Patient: sex F, age 26
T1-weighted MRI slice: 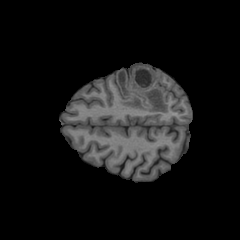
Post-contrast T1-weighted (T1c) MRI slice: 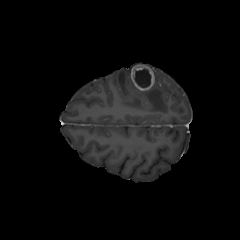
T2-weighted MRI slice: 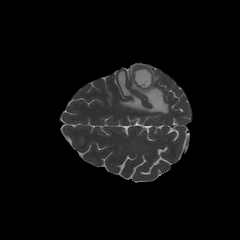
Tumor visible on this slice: yes
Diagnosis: Glioblastoma, IDH-wildtype
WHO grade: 4